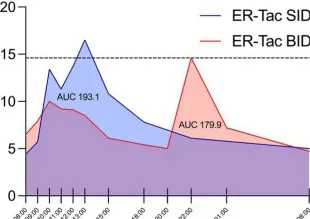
(A) Serum levels of tacrolimus [ng/ml] over 24 h. Blue line: Serum levels of extended-release tacrolimus (ER-Tac) once daily (SID, 12 mg); red line: serum levels of extended-release tacrolimus (ER-Tac) twice daily (BID, 2 x 5 mg). The AUC (area under the concentration-time curve) was calculated using PRISM by GraphPad. The time points used to calculate the AUC are marked on the x-axis.
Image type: chart (chart)